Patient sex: F
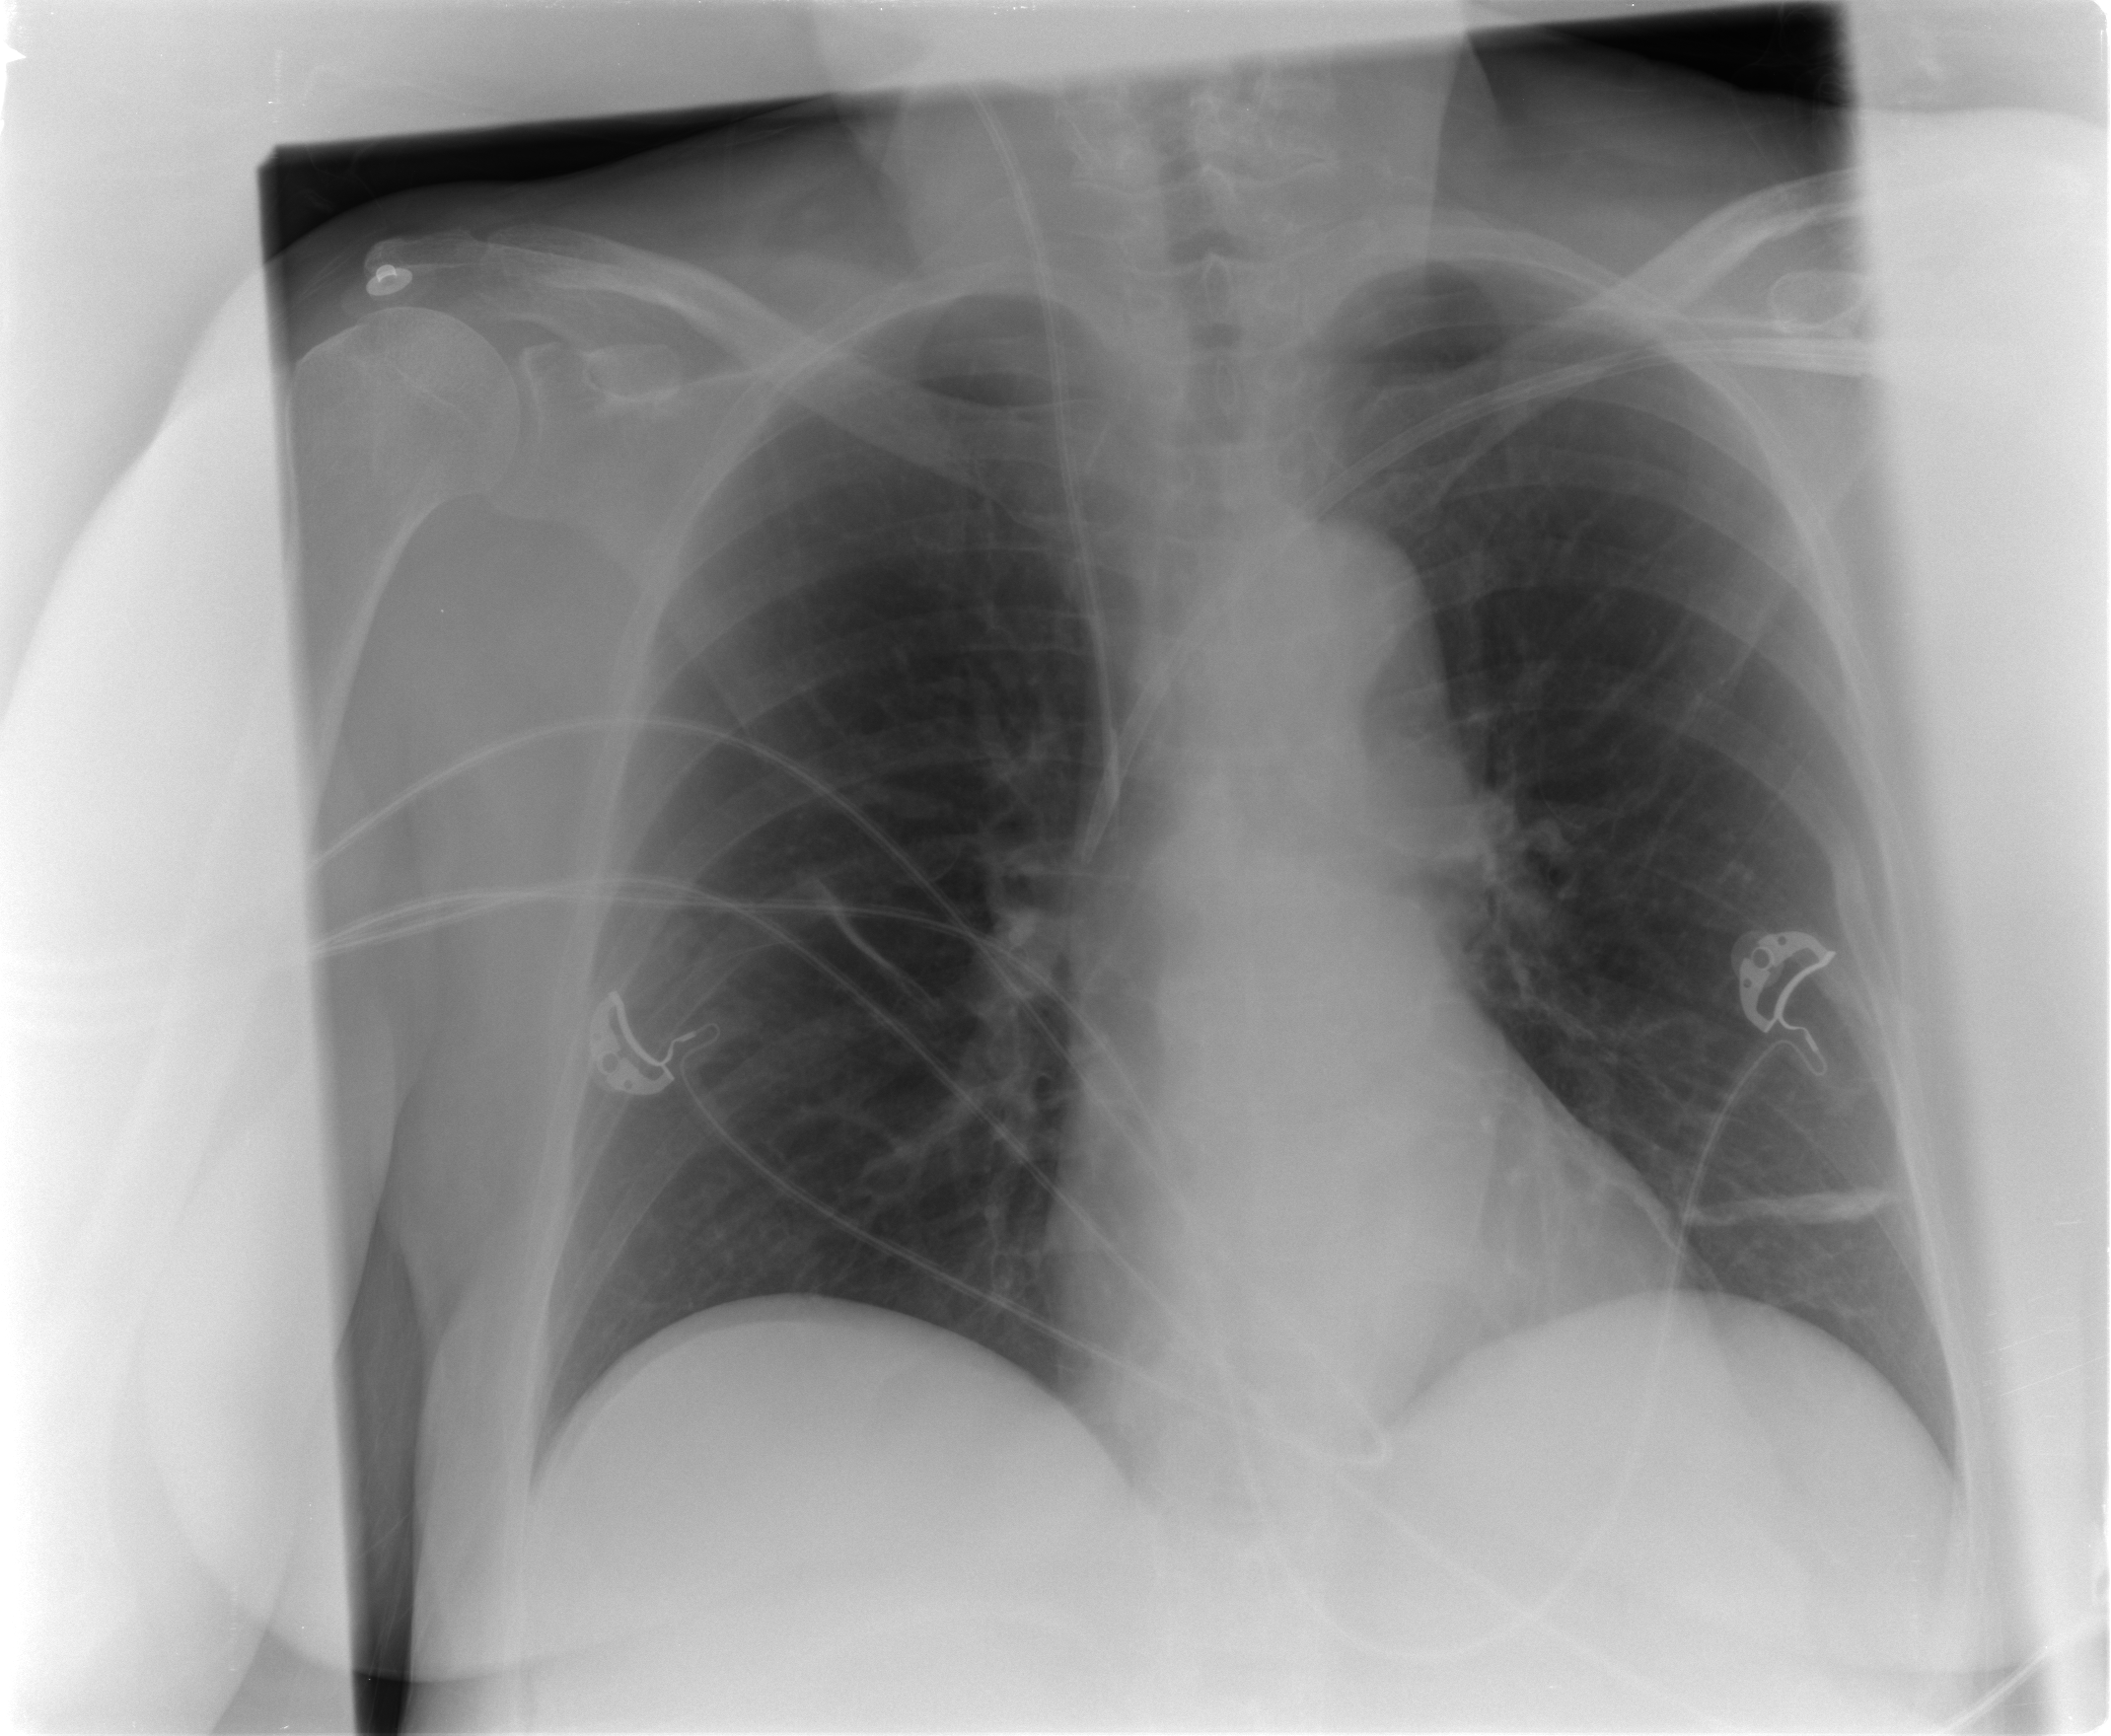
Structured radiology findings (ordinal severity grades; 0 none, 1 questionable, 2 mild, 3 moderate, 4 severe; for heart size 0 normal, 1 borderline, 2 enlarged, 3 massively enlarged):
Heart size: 0
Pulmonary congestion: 0
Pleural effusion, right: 0
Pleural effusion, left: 0
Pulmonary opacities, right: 0
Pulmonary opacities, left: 0
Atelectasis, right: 0
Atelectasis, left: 2